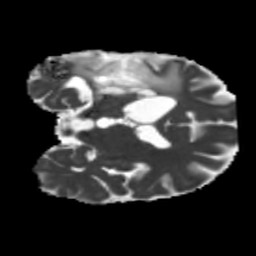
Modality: MD
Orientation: coronal
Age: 64
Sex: male
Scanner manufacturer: siemens
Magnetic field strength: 3 T
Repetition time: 5.25 s
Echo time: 0.08 s